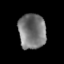
Tissue: lung
Cell type: Endothelial cells
Senescence score: 0.5646
Nuclear area (px): 944
Mean DAPI intensity: 119.121